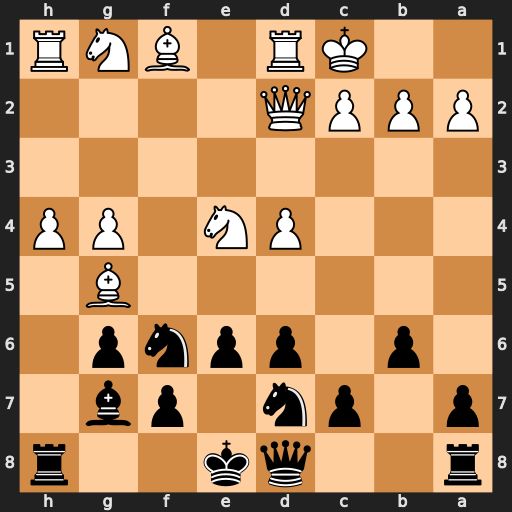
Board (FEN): r2qk2r/p1pn1pb1/1p1ppnp1/6B1/3PN1PP/8/PPPQ4/2KR1BNR
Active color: b
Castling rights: kq
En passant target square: -
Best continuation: Nxe4 Bxd8 Nxd2